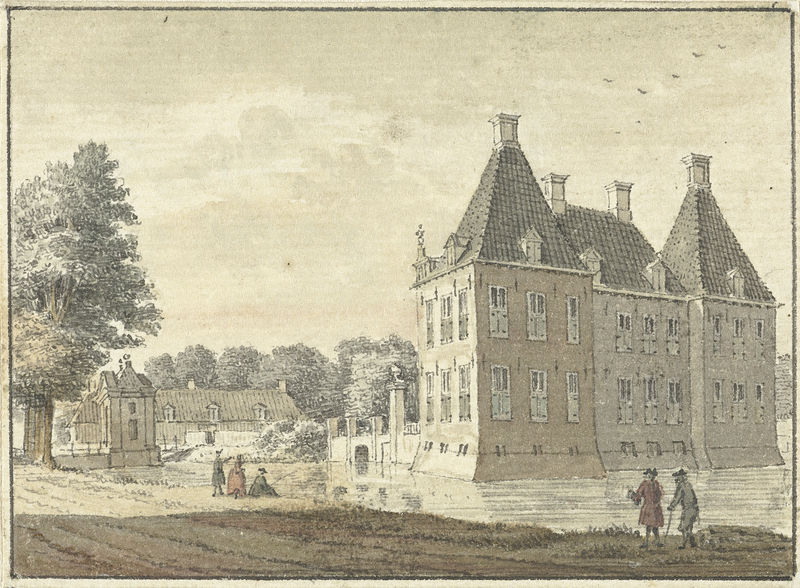
Titel: Kasteel Staverden bij Ermelo
Standort: Amsterdam
Institution: Rijksmuseum
Schlagwörter: baum, schatten, wasser, bäume, landschaft, see, männer, pastell, dach, haus, schloss, leute, natur, personen, kamine, turm, garten, gehrock, burg, palast, friedhof, dreispitz